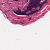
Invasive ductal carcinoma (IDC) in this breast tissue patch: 0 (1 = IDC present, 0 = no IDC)